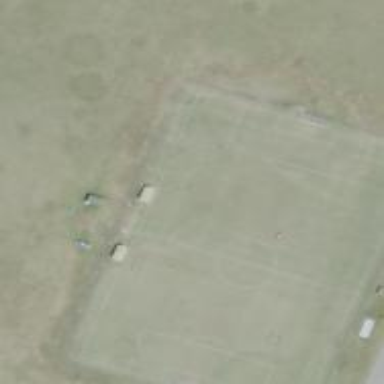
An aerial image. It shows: Soccer pitch for leisure land activities.